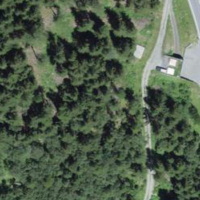
EUNIS habitat code: 43
Species observed at this site:
Hippocrepis emerus